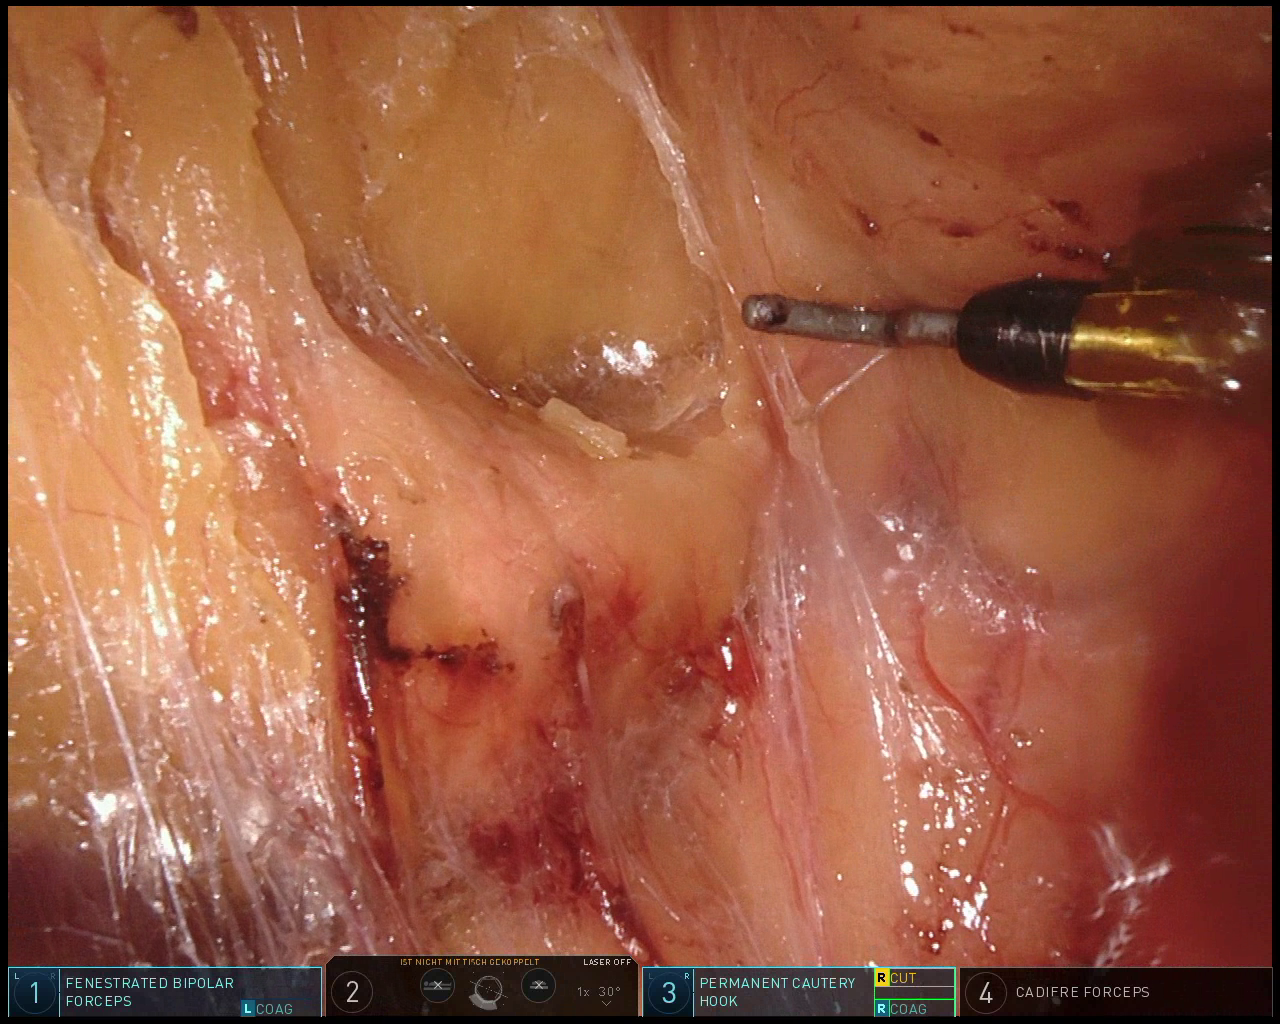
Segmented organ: pancreas
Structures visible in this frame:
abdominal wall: no
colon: no
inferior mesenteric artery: no
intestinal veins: no
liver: no
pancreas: yes
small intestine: no
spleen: no
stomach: no
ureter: no
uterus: no
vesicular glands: no